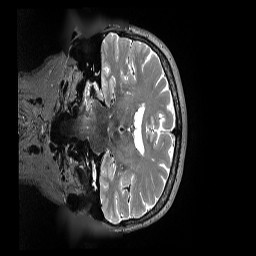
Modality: T2w
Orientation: coronal
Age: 81
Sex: female